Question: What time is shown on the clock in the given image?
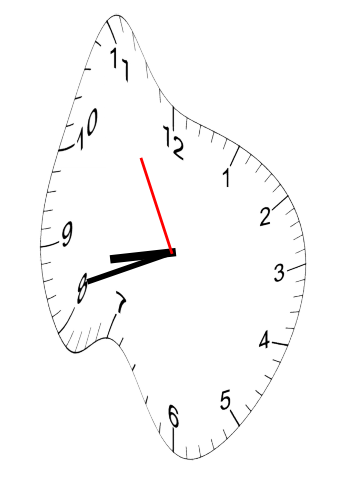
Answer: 08:41:55